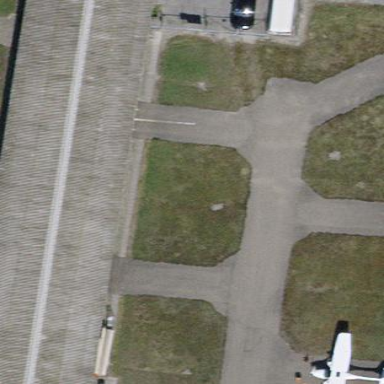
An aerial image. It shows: Hangar.